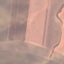
Land use / land cover: AnnualCrop